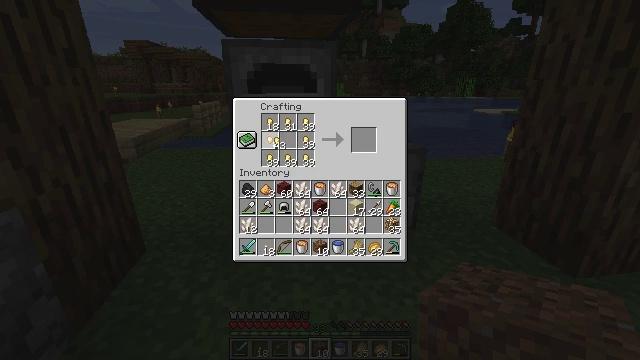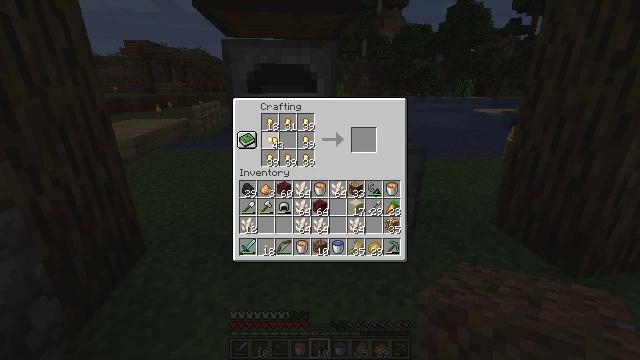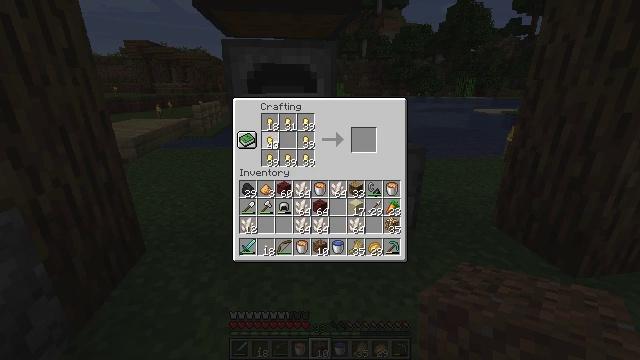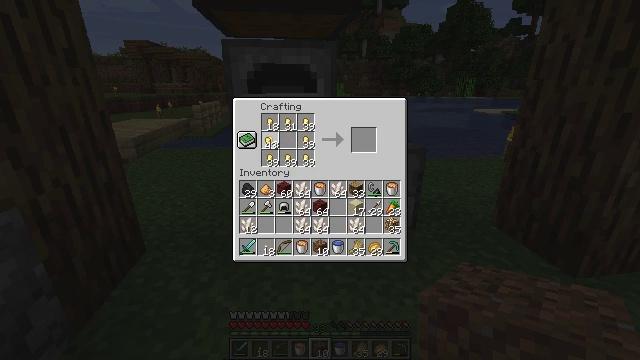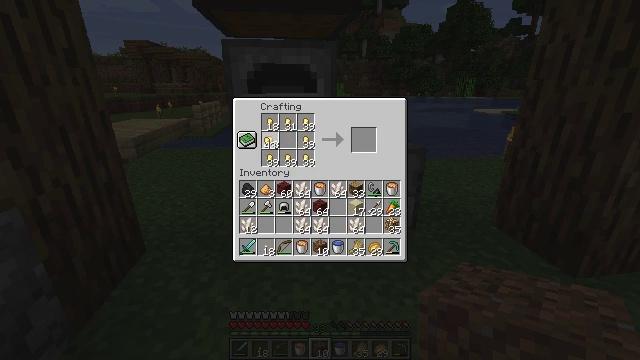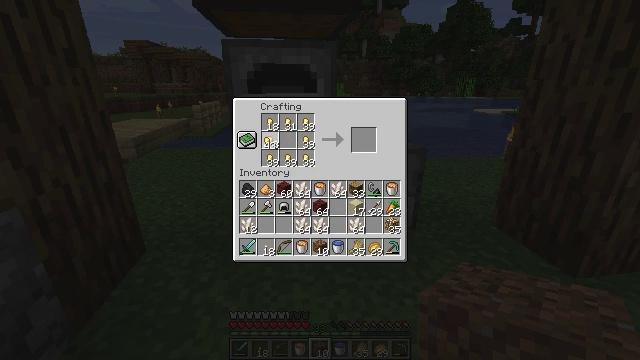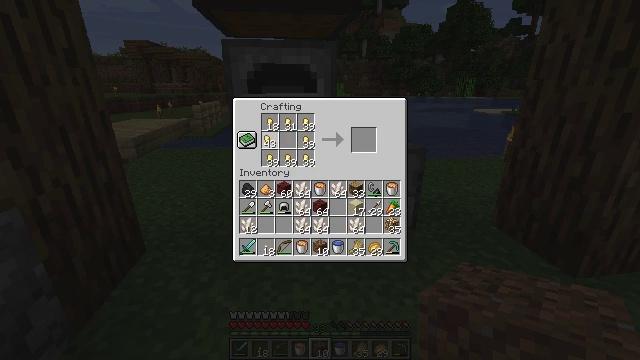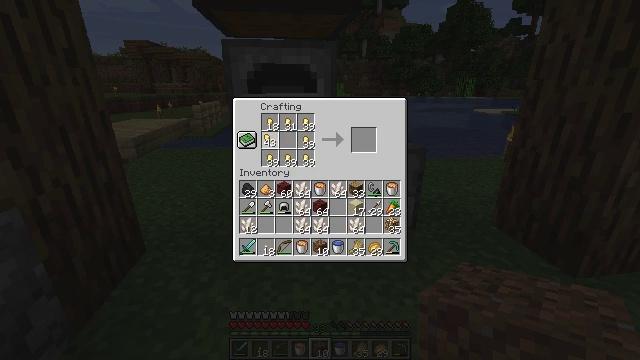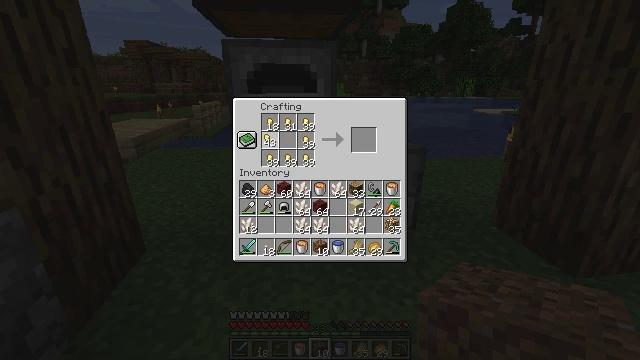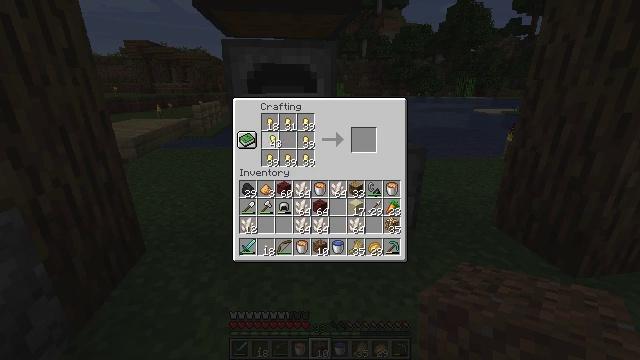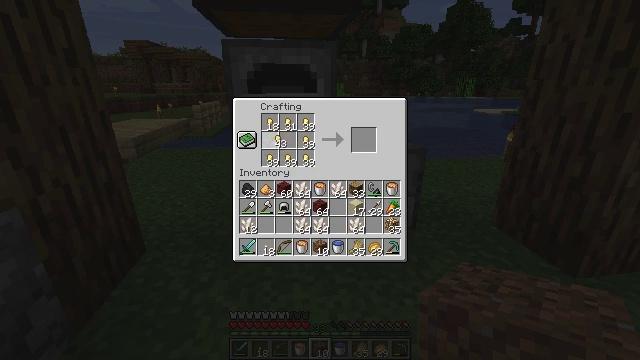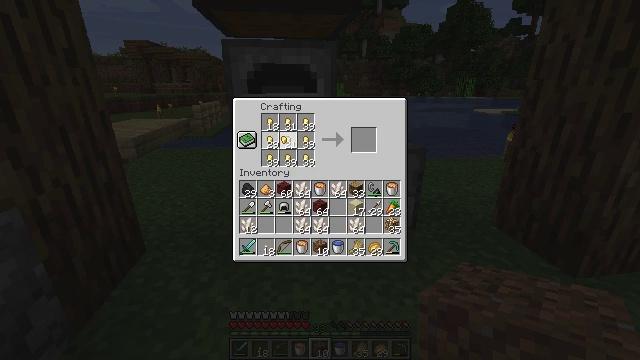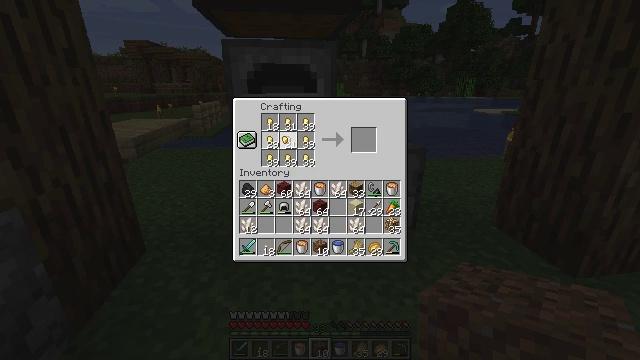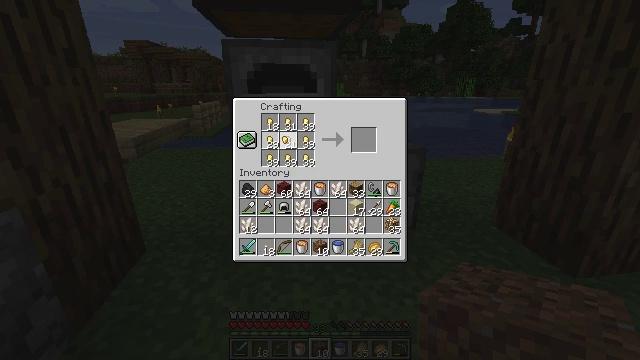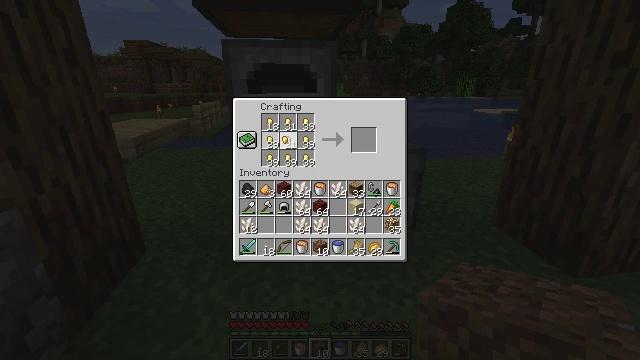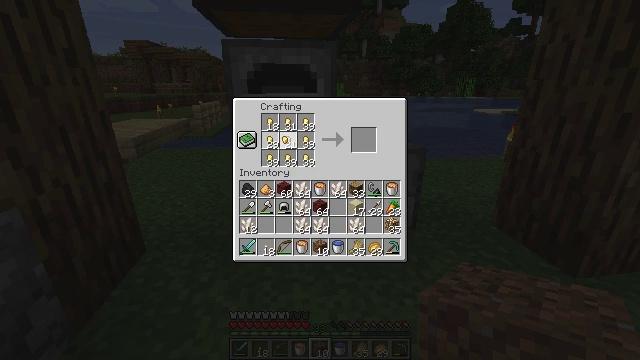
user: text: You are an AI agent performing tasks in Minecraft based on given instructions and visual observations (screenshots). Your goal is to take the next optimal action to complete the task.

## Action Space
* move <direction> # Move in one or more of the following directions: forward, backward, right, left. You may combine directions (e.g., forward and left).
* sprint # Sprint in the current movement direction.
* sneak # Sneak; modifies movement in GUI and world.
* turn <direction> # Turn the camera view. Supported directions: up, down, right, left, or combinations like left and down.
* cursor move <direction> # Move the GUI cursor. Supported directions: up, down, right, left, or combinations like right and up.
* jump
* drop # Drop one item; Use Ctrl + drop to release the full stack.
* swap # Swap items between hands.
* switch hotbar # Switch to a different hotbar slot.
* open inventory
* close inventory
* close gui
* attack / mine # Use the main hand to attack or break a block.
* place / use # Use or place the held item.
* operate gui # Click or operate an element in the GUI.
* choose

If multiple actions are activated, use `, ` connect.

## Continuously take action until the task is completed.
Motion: motion action
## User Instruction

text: Use gold ore and smelt a gold ingot.
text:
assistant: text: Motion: no_op
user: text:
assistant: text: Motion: no_op
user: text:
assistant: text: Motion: no_op
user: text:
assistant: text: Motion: no_op
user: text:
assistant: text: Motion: operate gui
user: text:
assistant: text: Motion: operate gui
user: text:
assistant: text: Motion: operate gui
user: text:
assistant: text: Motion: operate gui
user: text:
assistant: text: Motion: operate gui
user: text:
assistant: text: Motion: operate gui
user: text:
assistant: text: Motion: operate gui
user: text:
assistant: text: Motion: operate gui
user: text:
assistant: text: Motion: operate gui
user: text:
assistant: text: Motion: operate gui
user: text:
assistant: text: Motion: operate gui
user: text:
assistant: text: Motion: operate gui
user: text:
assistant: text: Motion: operate gui
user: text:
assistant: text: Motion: operate gui
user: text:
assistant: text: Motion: no_op
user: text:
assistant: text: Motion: cursor move down
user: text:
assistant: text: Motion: cursor move down
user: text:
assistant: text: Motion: no_op
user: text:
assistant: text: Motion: no_op
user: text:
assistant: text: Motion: no_op
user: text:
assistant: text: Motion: no_op
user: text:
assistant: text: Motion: no_op
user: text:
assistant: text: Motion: no_op
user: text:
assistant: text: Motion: cursor move up
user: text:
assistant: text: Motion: cursor move up
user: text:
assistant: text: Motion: no_op